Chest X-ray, PA view. Patient: 63 years old, sex M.
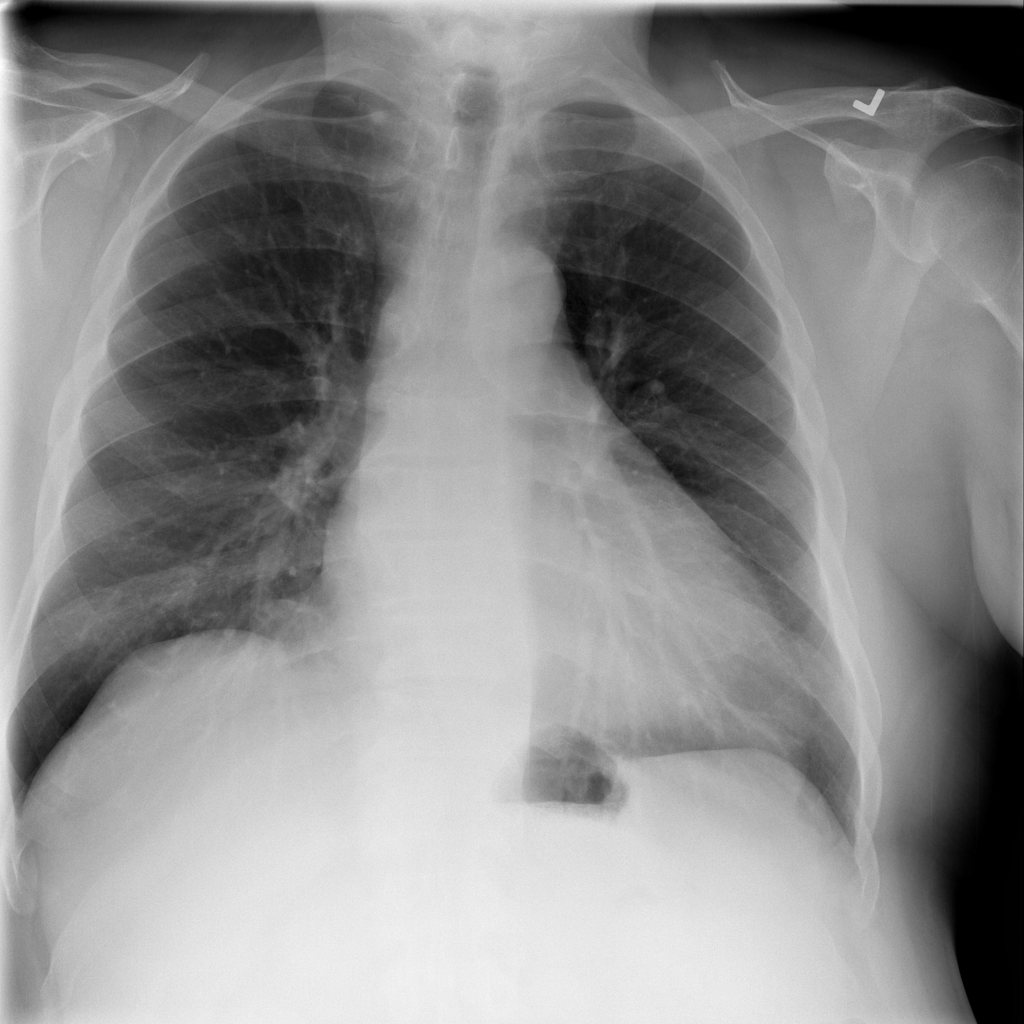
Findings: No Finding